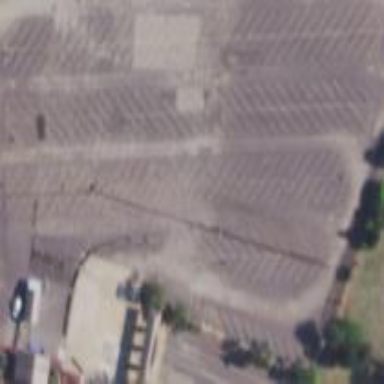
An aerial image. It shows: Parking area.